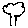
Label: tree